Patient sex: M
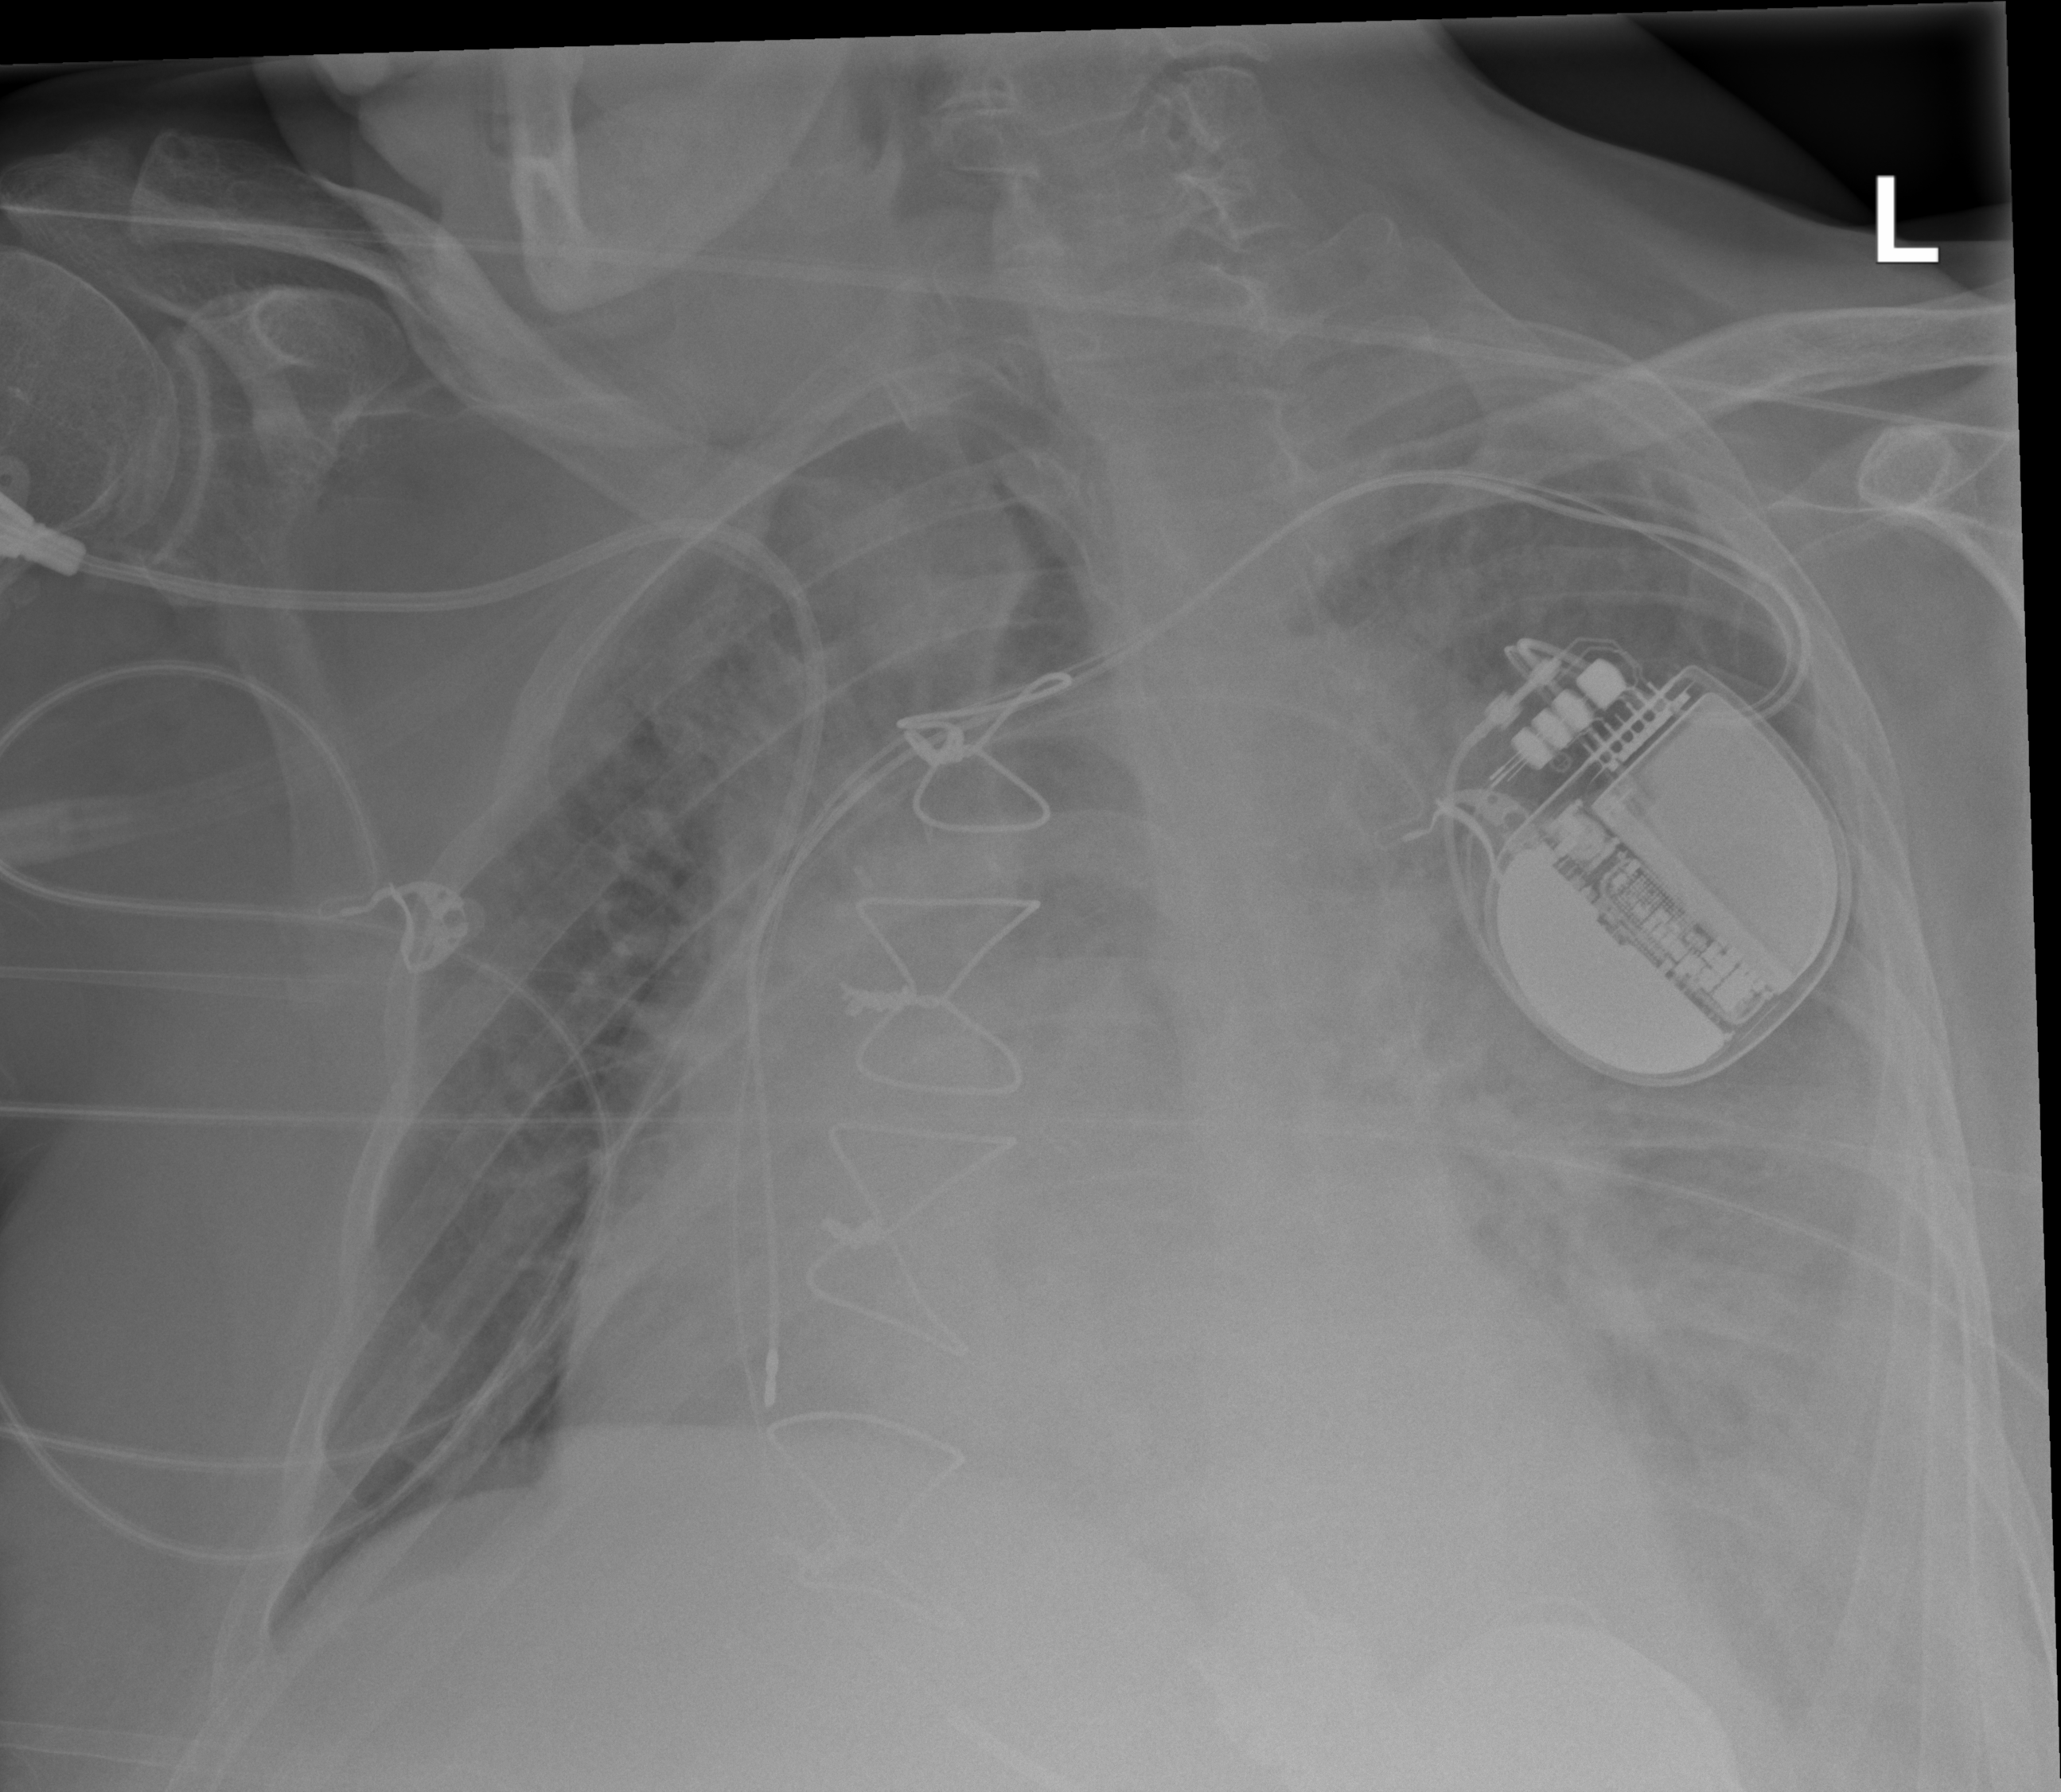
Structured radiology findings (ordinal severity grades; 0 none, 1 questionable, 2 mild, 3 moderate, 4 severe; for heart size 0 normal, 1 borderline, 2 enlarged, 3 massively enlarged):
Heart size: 2
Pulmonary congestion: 3
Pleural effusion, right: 0
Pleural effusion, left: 3
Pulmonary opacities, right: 2
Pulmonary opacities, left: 3
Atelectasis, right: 0
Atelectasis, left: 3